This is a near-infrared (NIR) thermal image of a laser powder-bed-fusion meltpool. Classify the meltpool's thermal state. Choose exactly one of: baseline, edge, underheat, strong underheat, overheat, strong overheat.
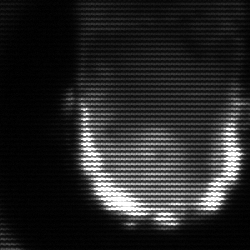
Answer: baseline